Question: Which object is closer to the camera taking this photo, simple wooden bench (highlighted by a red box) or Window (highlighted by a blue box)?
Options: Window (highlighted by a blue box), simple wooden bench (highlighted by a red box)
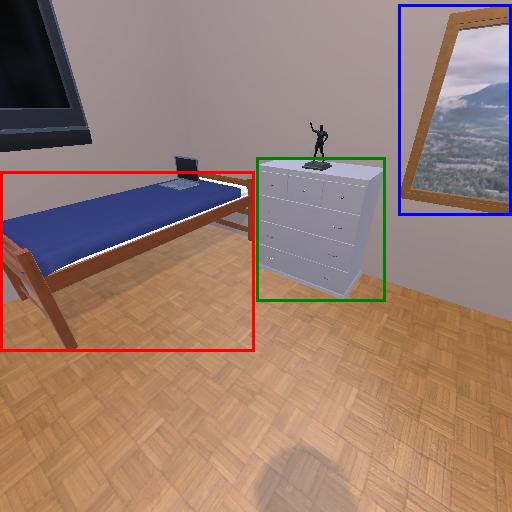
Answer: Window (highlighted by a blue box)